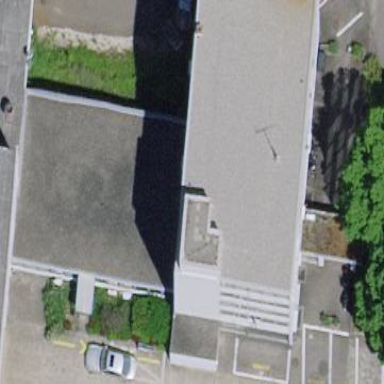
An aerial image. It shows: Industrial building.